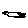
Label: bird